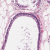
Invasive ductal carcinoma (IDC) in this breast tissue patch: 0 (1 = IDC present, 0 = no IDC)